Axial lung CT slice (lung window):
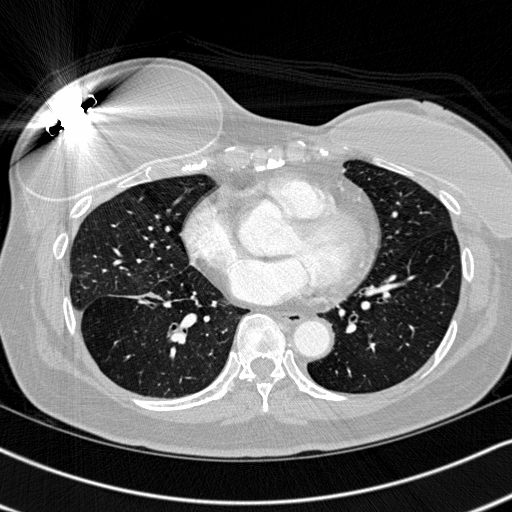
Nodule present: no